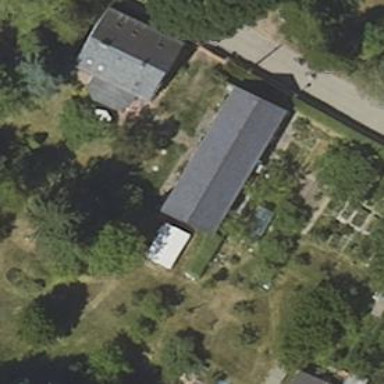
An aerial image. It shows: Shed building.